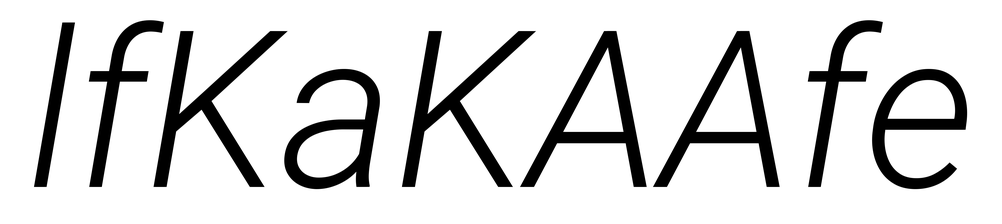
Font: Roboto-Italic_Light_Italic